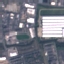
Label: Industrial